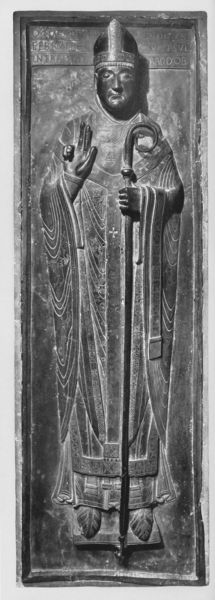
Titel: Grabplatte des Erzbischofs Friedrich von Wettin (gest. 1152)
Standort: Magdeburg, Dom (EU - D - Sachsen-Anhalt)
Schlagwörter: dunkel, hand, kopf, mann, finger, nase, schwarz, falten, gesicht, mensch, stein, tod, tot, figur, gewand, kutte, kreis, relief, schrift, stab, bischof, glanz, metall, ring, kreuz, mitra, tiara, schwur, ornat, menschn, bischofsstab, grabplatte